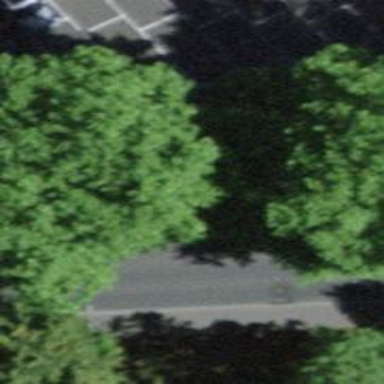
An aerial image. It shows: Avenue of trees.